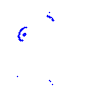
Particle: pion